Interaction volume radius: 10 \u00c5
Interaction volume height: 10 \u00c5
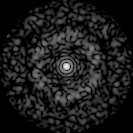
Disorder parameter: 0.8255